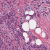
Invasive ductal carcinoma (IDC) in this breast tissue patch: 1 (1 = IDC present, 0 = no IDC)